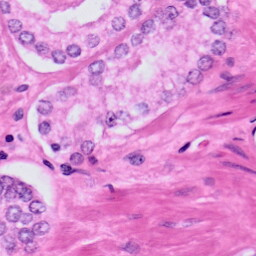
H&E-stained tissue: Prostate